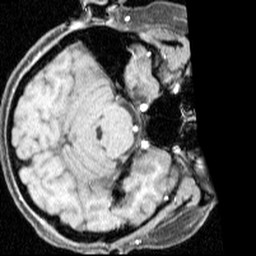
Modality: angio
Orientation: axial
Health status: ill
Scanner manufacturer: siemens
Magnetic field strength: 1.5 T
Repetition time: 0.039 s
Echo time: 0.00502 s